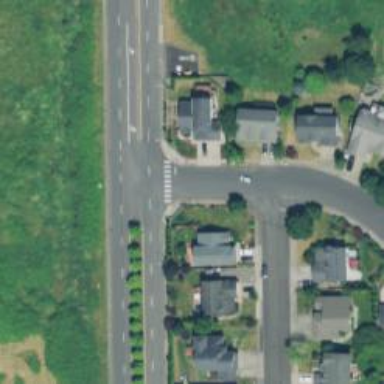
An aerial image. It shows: Marked crossing on the road.